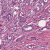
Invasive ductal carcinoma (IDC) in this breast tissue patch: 1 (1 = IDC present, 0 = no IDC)